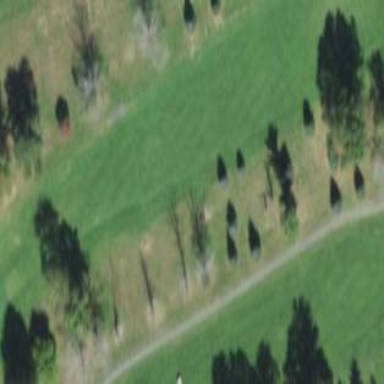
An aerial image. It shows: Golf fairway surrounded by grass.